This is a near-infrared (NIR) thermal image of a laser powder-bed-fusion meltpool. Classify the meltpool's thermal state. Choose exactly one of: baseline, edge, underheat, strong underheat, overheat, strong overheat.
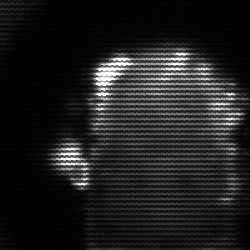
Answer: baseline